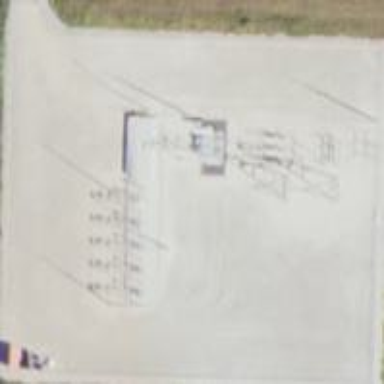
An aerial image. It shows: Outdoor collector substation.